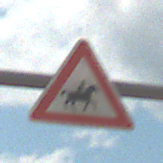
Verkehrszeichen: ReiterLinks
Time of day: Midday
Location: Outdoor (Suburban)
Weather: PartlyCloudy
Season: NotSpecified
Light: Natural